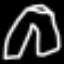
Label: pants